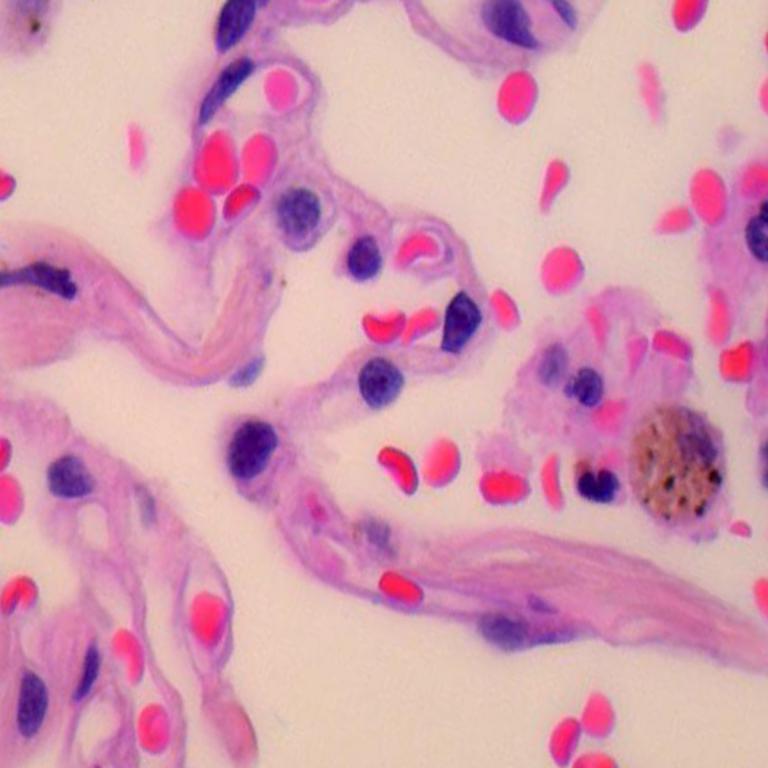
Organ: lung
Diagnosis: benign